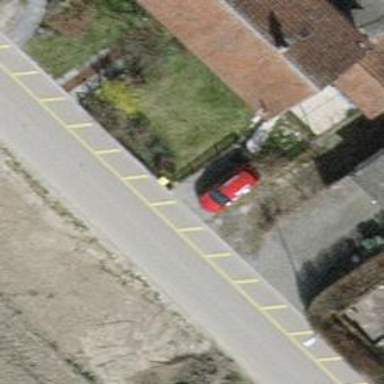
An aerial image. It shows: Post box.